Question: I've searched this website and googled alot but unfortunately didn't find any real answer so please pardon me if it doesn't makes sense.
I'm using PHP to check page rank of a given URL, but it sometimes show error due to busy google website (<URL> The error it shows is;

Is there any way I can check page rank through either XML or even PHP with a better solution, which doesn't show any error like that?
Please help!
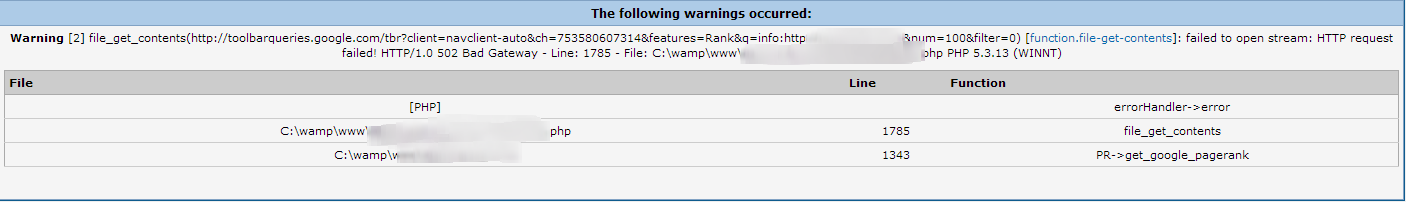
Answer: I've searched and find a great solution. try this:
'''
class GooglePageRankChecker {
// Track the instance
private static $instance;
// Constructor
function getRank($page) {
// Create the instance, if one isn't created yet
if(!isset(self::$instance)) {
self::$instance = new self();
}
// Return the result
return self::$instance->check($page);
}
// Convert string to a number
function stringToNumber($string,$check,$magic) {
$int32 = <PHONE>; // 2^32
$length = strlen($string);
for ($i = 0; $i < $length; $i++) {
$check *= $magic;
//If the float is beyond the boundaries of integer (usually +/- 2.15e+9 = 2^31),
// the result of converting to integer is undefined
// refer to http://www.php.net/manual/en/language.types.integer.php
if($check >= $int32) {
$check = ($check - $int32 * (int) ($check / $int32));
//if the check less than -2^31
$check = ($check < -($int32 / 2)) ? ($check + $int32) : $check;
}
$check += ord($string{$i});
}
return $check;
}
// Create a url hash
function createHash($string) {
$check1 = $this->stringToNumber($string, 0x1505, 0x21);
$check2 = $this->stringToNumber($string, 0, 0x1003F);
$factor = 4;
$halfFactor = $factor/2;
$check1 >>= $halfFactor;
$check1 = (($check1 >> $factor) & 0x3FFFFC0 ) | ($check1 & 0x3F);
$check1 = (($check1 >> $factor) & 0x3FFC00 ) | ($check1 & 0x3FF);
$check1 = (($check1 >> $factor) & 0x3C000 ) | ($check1 & 0x3FFF);
$calc1 = (((($check1 & 0x3C0) << $factor) | ($check1 & 0x3C)) << $halfFactor ) | ($check2 & 0xF0F );
$calc2 = (((($check1 & 0xFFFFC000) << $factor) | ($check1 & 0x3C00)) << 0xA) | ($check2 & 0xF0F0000 );
return ($calc1 | $calc2);
}
// Create checksum for hash
function checkHash($hashNumber)
{
$check = 0;
$flag = 0;
$hashString = sprintf('%u', $hashNumber) ;
$length = strlen($hashString);
for ($i = $length - 1; $i >= 0; $i --) {
$r = $hashString{$i};
if(1 === ($flag % 2)) {
$r += $r;
$r = (int)($r / 10) + ($r % 10);
}
$check += $r;
$flag ++;
}
$check %= 10;
if(0 !== $check) {
$check = 10 - $check;
if(1 === ($flag % 2) ) {
if(1 === ($check % 2)) {
$check += 9;
}
$check >>= 1;
}
}
return '7'.$check.$hashString;
}
function check($page) {
// Open a socket to the toolbarqueries address, used by Google Toolbar
$socket = fsockopen("toolbarqueries.google.com", 80, $errno, $errstr, 30);
// If a connection can be established
if($socket) {
// Prep socket headers
$out = "GET /tbr?client=navclient-auto&ch=".$this->checkHash($this->createHash($page)).
"&features=Rank&q=info:".$page."&num=100&filter=0 HTTP/1.1
";
$out .= "Host: toolbarqueries.google.com
";
$out .= "User-Agent: Mozilla/4.0 (compatible; GoogleToolbar 2.0.114-big; Windows XP 5.1)
";
$out .= "Connection: Close
";
// Write settings to the socket
fwrite($socket, $out);
// When a response is received...
$result = "";
while(!feof($socket)) {
$data = fgets($socket, 128);
$pos = strpos($data, "Rank_");
if($pos !== false){
$pagerank = substr($data, $pos + 9);
$result += $pagerank;
}
}
// Close the connection
fclose($socket);
// Return the rank!
return $result;
}
}
}
'''
Now where you want to check the PR, use this code '$some_var = GooglePageRankChecker::getRank("http://khanqah-daruslam.com");'
Replace URL to yours (or any custom URL)